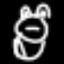
Label: frog